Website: apple
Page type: customer-info-address
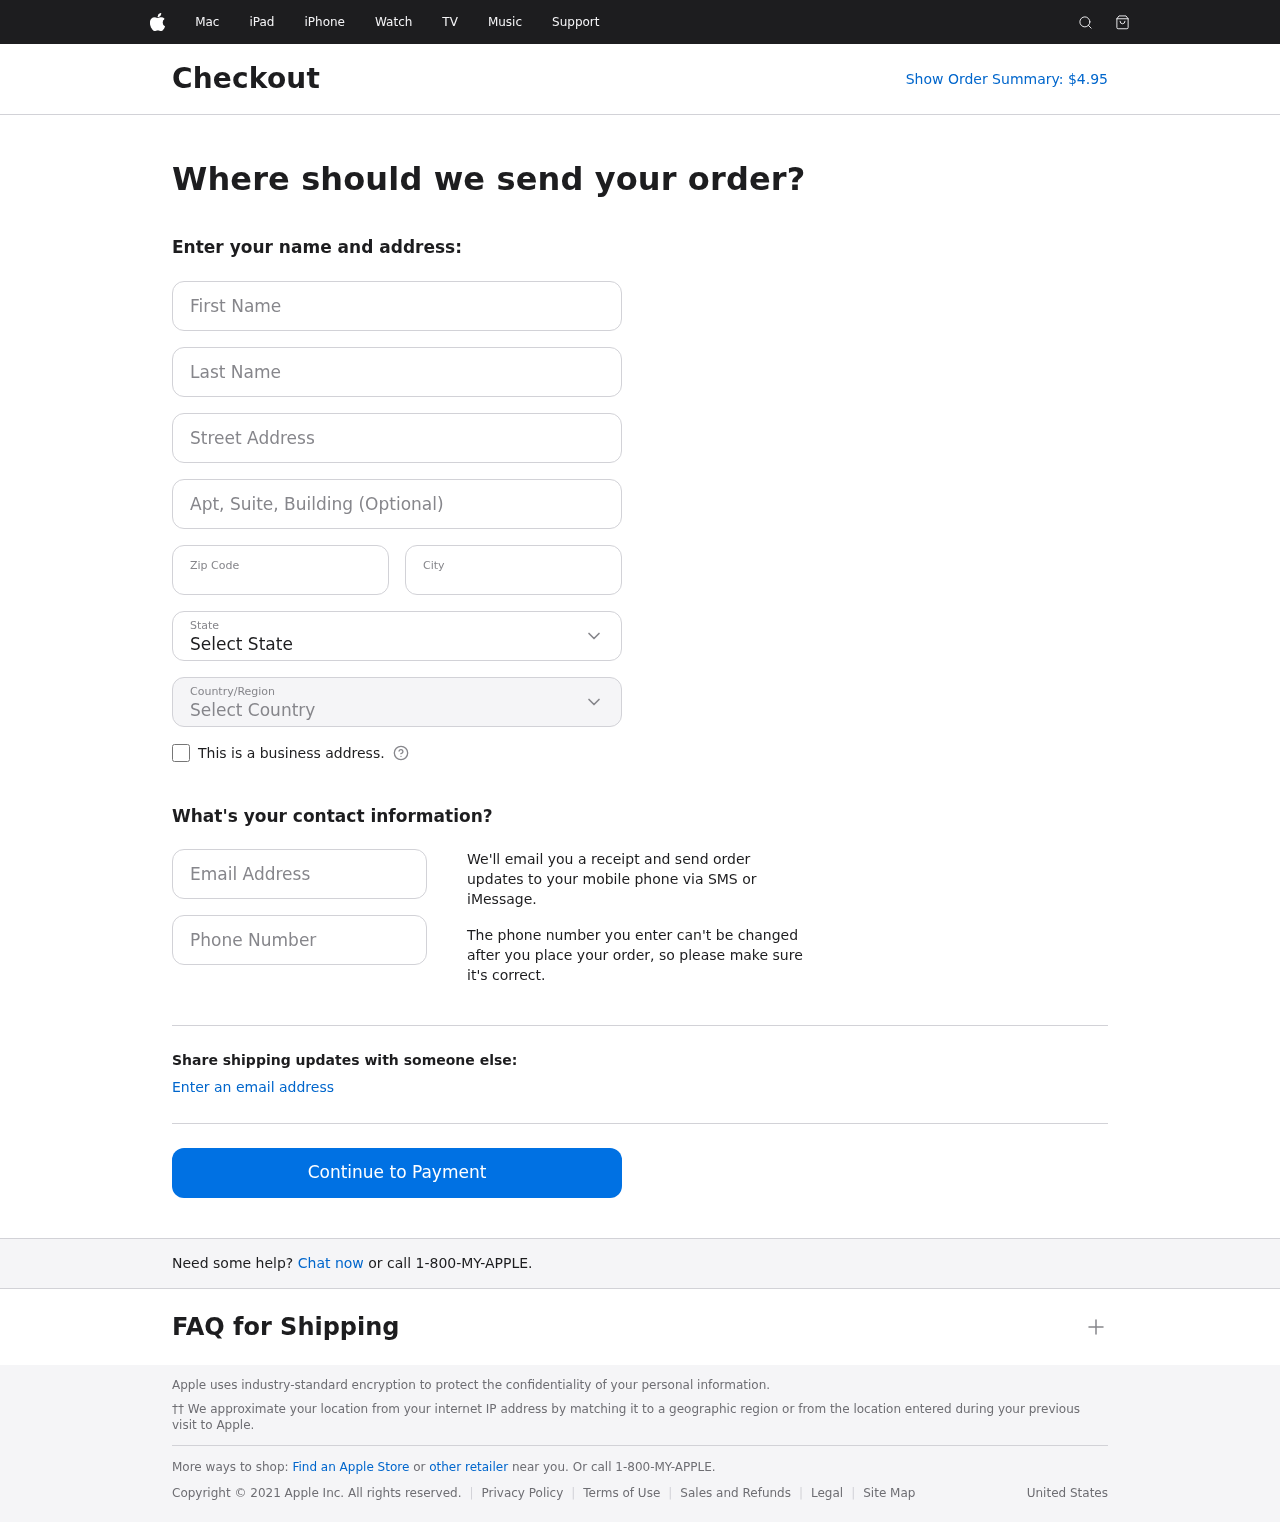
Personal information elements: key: PII_CITY
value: Virginiamouth
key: PII_COUNTRY
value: United States
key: PII_EMAIL
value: keith_arias@hotmail.com
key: PII_FIRSTNAME
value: Keith
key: PII_LASTNAME
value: Arias
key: PII_PHONE
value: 7947582709
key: PII_POSTCODE
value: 11930
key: PII_STATE
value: Maryland
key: PII_STREET
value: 25001 Shawn Run Apt. 297
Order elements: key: ORDER_TOTAL
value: Show Order Summary: $4.95